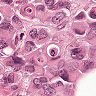
Metastatic tissue present: yes